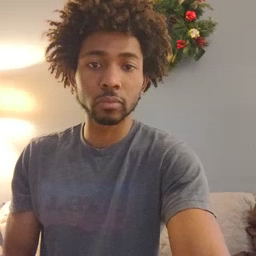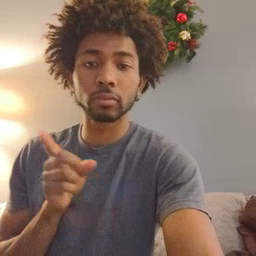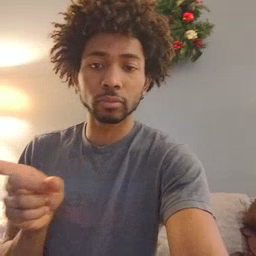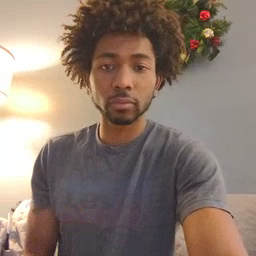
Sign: hesheit